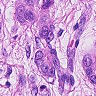
Metastatic tissue present: yes